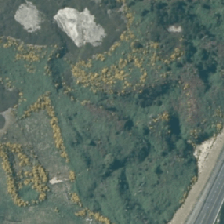
Land cover: broadleaved_indigenous_hardwood